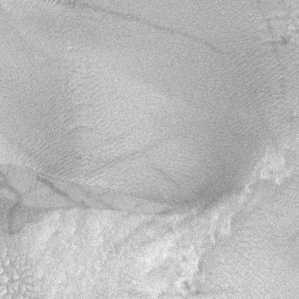
Label: frost